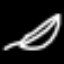
Label: leaf